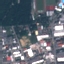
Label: Industrial